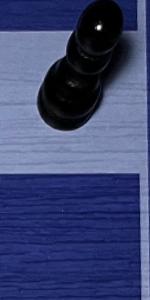
Label: Empty